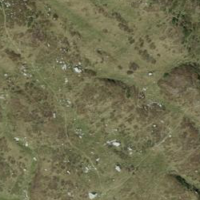
EUNIS habitat code: 26
Species observed at this site:
Arnica montana